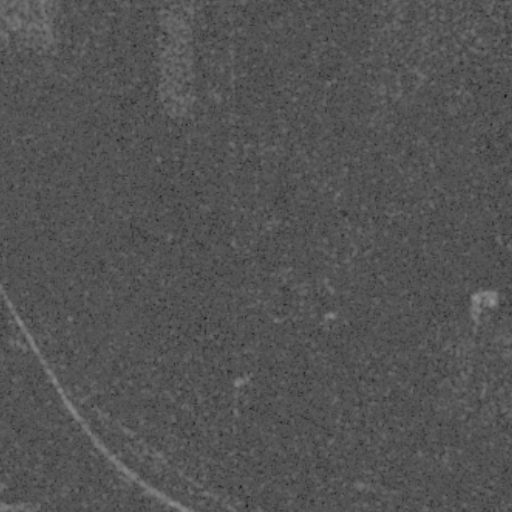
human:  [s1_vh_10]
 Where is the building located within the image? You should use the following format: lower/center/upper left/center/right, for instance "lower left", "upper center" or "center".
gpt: The building is located in the center right of the image.
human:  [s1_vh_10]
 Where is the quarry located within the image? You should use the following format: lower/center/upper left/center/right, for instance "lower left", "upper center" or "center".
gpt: There is no quarry in the image.

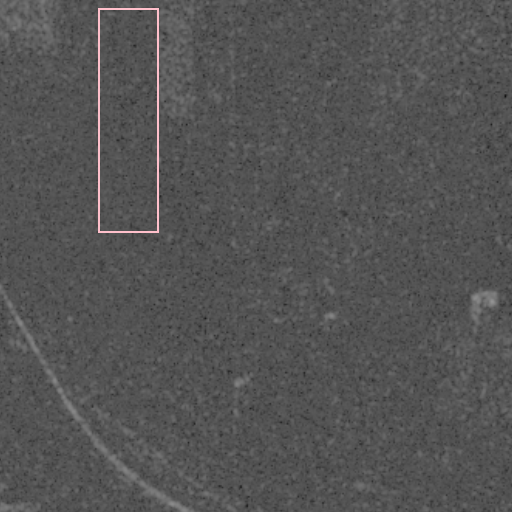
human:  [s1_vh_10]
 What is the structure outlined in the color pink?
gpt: There is no pink outline.
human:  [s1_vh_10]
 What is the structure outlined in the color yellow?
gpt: There is no structure outlined in yellow.